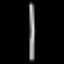
Label: line